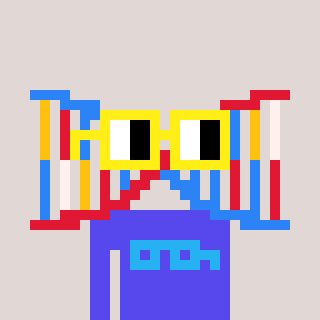
a pixel art character with square yellow glasses, a dna-shaped head and a computerblue-colored body on a warm background